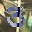
Label: 3